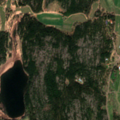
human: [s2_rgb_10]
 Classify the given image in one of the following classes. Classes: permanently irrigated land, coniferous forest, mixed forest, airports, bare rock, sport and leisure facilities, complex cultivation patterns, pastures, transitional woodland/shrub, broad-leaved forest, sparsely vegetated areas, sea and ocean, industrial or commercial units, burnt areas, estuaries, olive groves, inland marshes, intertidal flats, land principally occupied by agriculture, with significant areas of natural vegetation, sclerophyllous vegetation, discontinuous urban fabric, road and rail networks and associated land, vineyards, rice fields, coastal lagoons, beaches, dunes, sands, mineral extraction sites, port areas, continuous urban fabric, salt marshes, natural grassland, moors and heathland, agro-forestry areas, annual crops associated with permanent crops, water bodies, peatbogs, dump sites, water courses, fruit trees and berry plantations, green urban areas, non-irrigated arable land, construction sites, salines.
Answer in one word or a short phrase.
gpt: land principally occupied by agriculture, with significant areas of natural vegetation, coniferous forest, mixed forest, sea and ocean